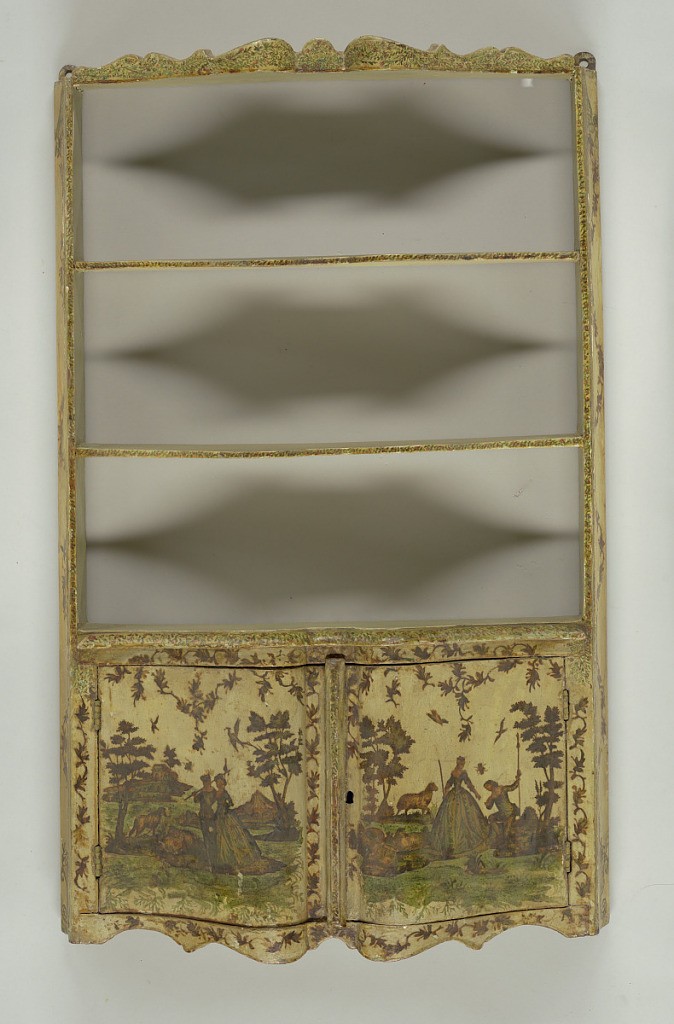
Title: Etagere
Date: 18th century
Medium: wood
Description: Hanging etagere, Louis XV, painted and decorated with de'coupage; three open shelves above pair of cupboard doors.